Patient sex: M
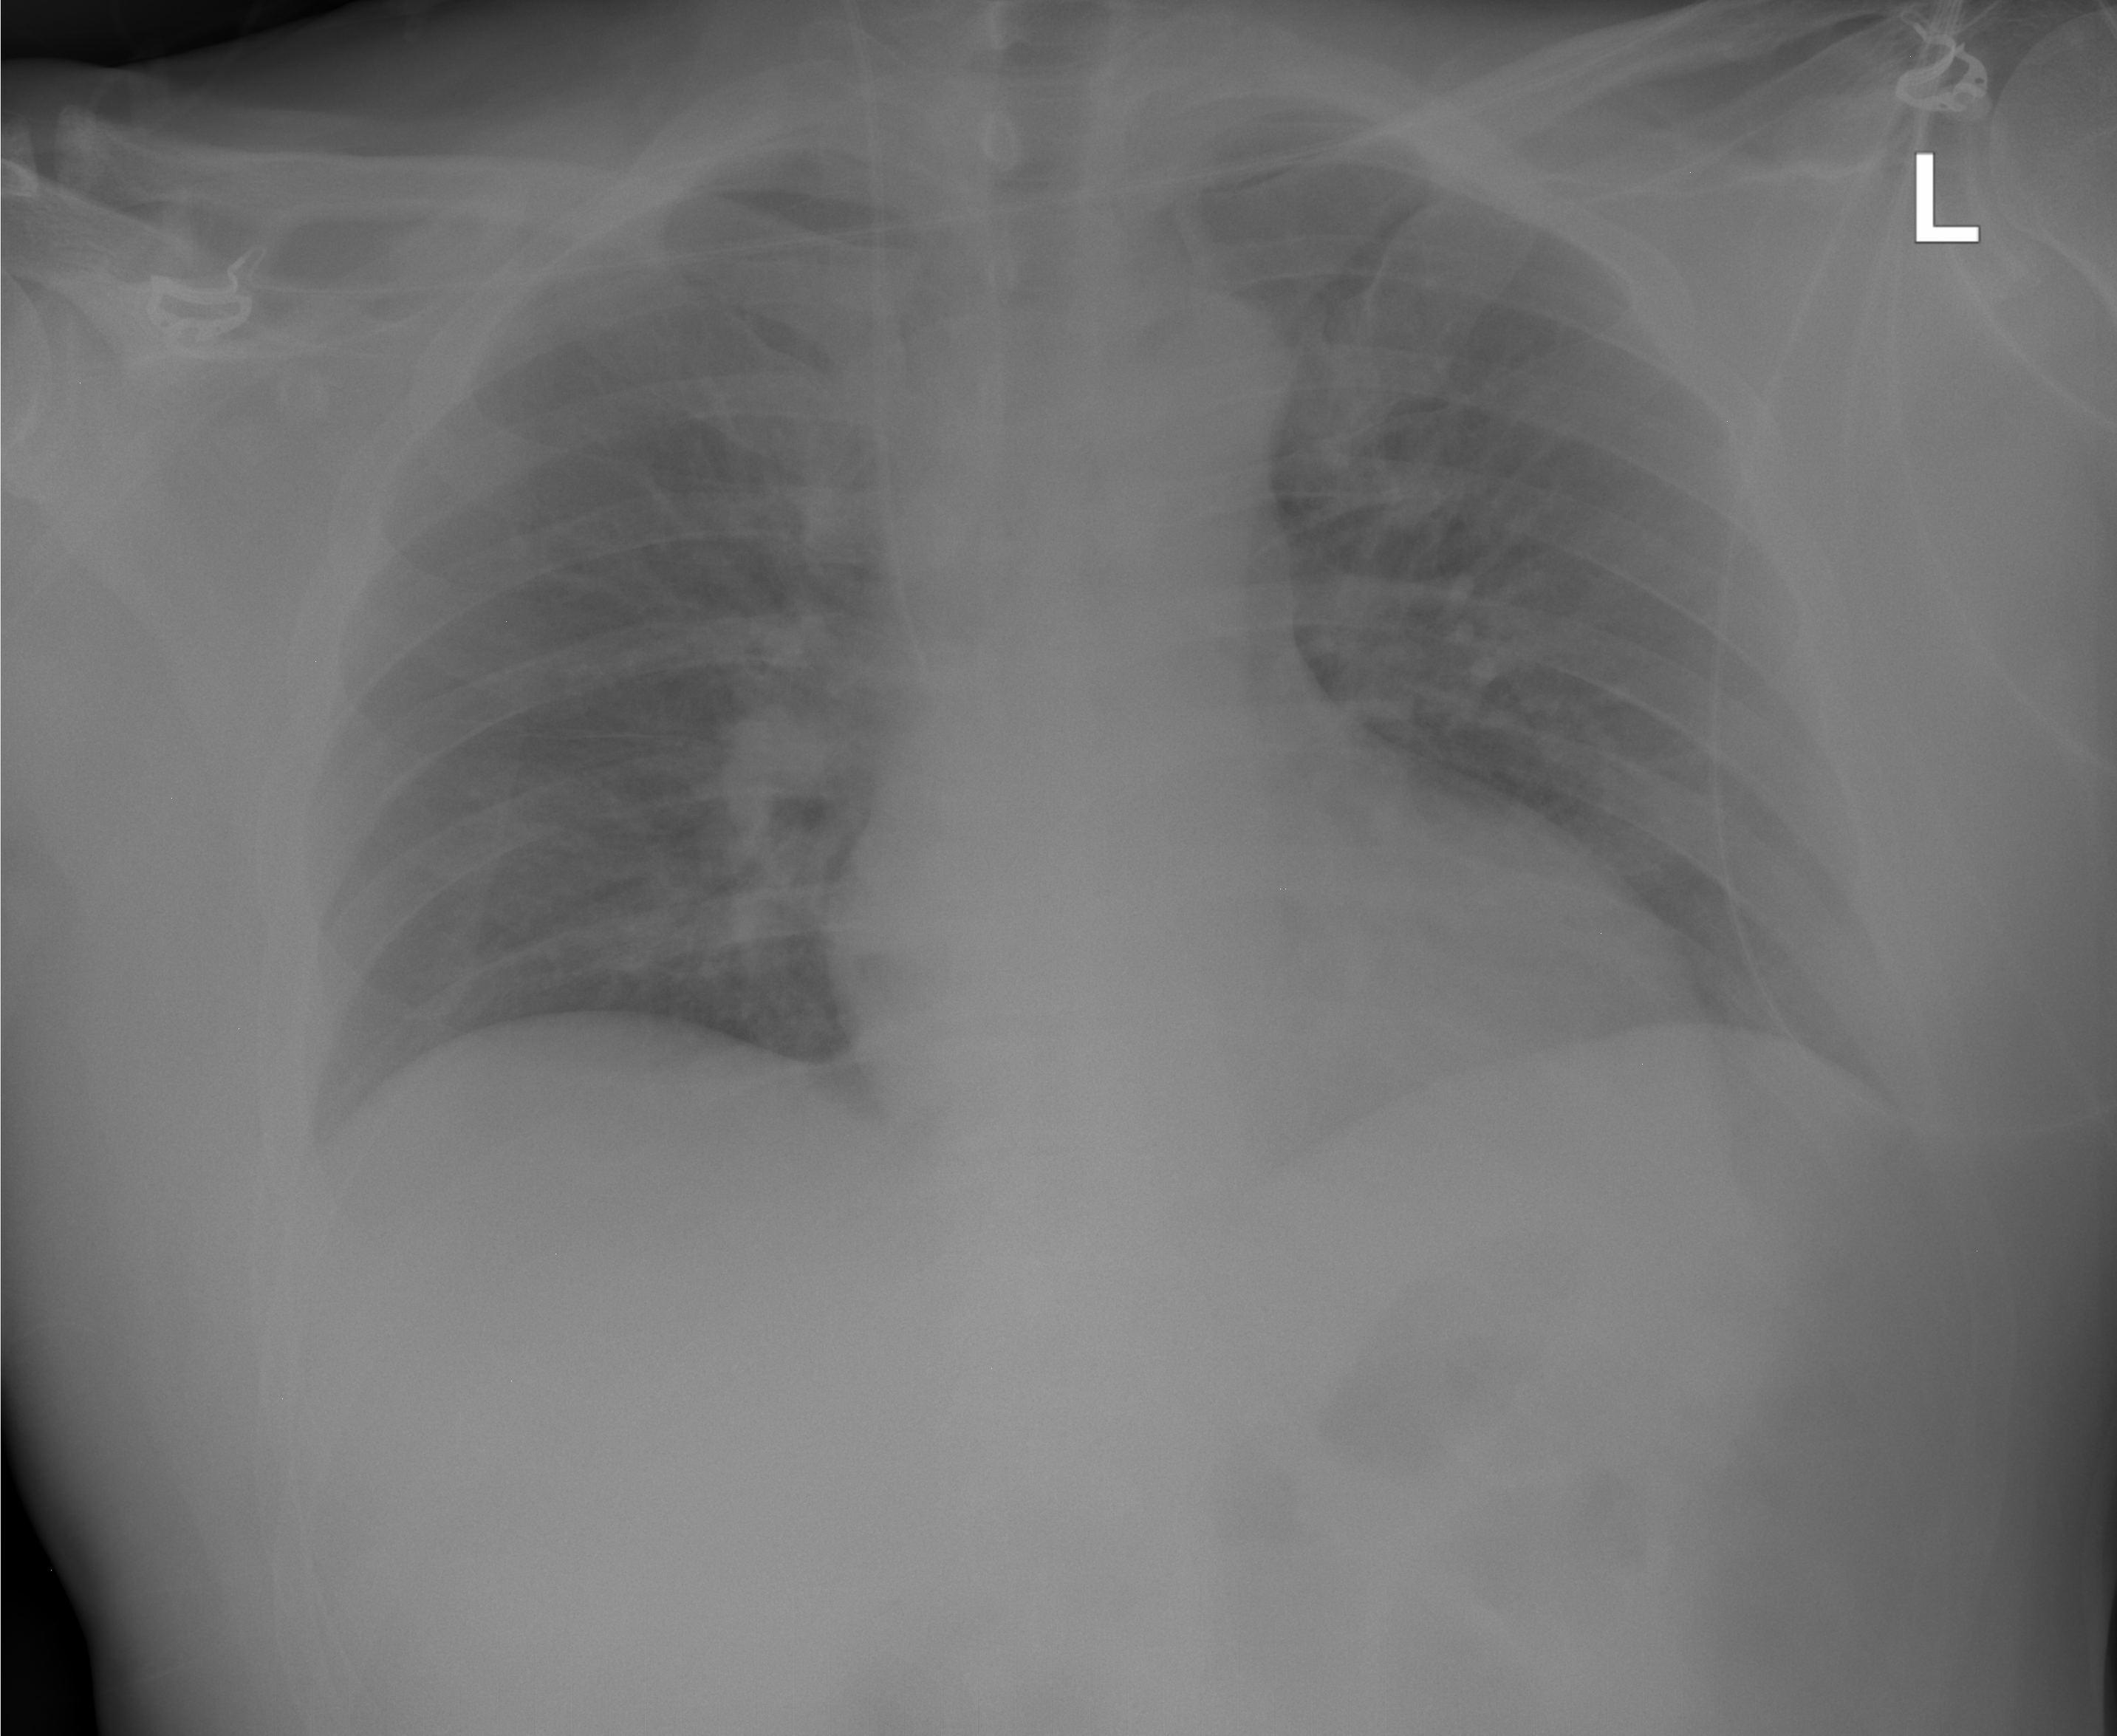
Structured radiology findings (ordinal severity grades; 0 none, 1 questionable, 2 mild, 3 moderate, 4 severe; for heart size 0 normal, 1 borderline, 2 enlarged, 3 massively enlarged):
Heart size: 0
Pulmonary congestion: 2
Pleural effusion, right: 0
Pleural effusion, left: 0
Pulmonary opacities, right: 0
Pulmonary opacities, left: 0
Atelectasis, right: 0
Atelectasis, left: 0